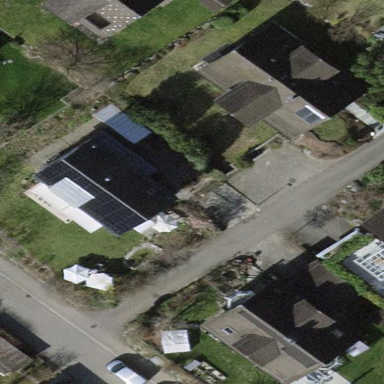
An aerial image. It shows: Detached building.